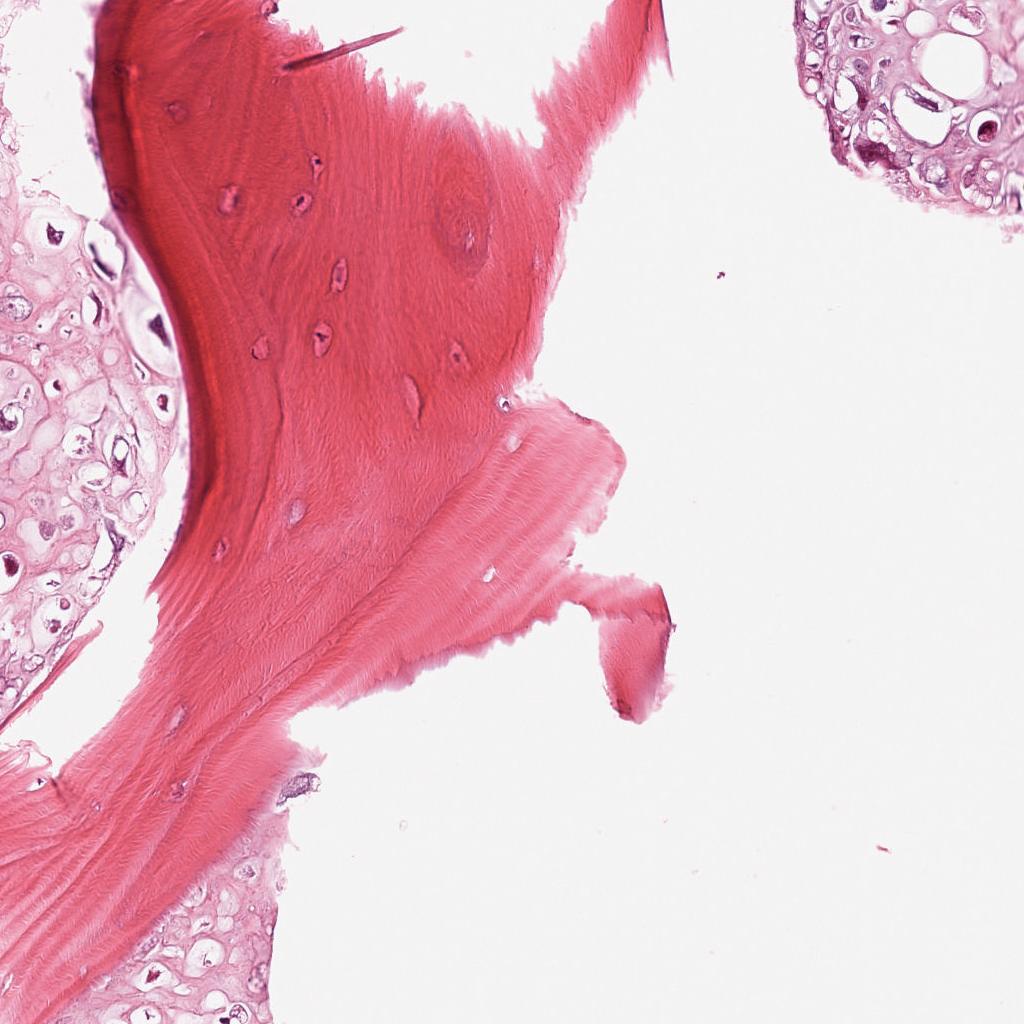
Label: Viable